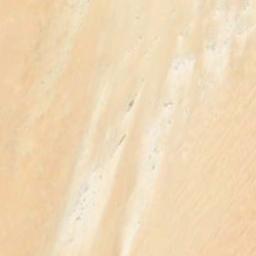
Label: desert